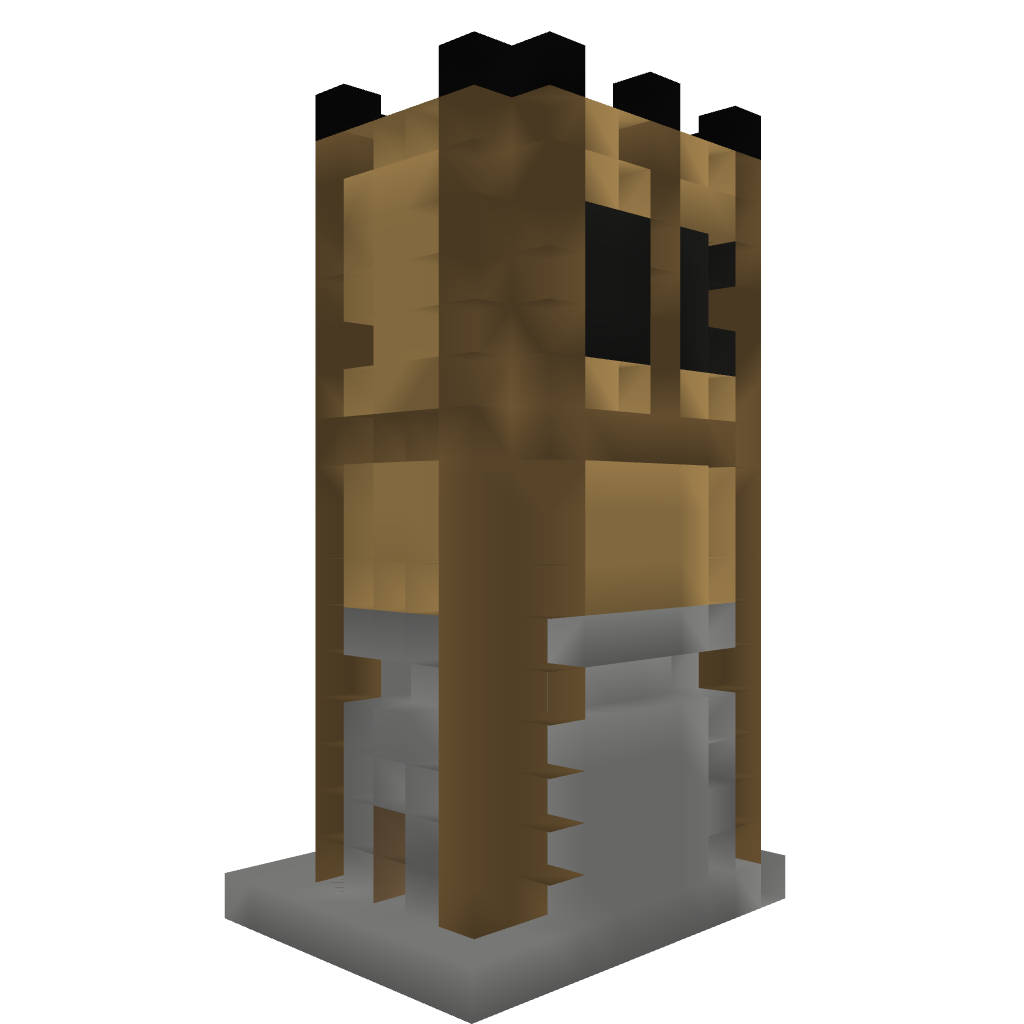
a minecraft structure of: Crafter House